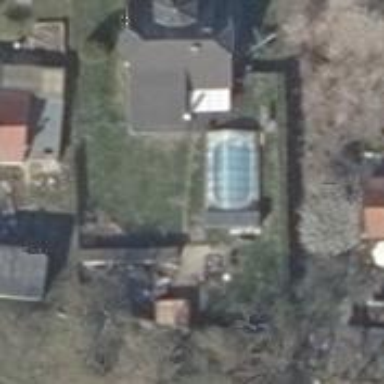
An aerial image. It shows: Swimming pool located in leisure land.